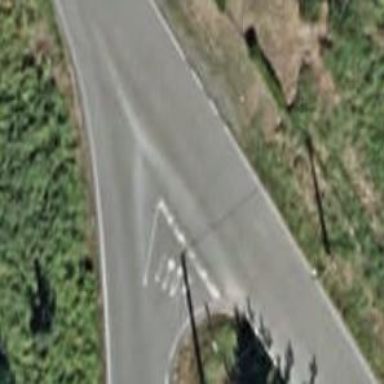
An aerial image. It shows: Stop road.